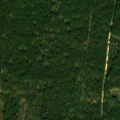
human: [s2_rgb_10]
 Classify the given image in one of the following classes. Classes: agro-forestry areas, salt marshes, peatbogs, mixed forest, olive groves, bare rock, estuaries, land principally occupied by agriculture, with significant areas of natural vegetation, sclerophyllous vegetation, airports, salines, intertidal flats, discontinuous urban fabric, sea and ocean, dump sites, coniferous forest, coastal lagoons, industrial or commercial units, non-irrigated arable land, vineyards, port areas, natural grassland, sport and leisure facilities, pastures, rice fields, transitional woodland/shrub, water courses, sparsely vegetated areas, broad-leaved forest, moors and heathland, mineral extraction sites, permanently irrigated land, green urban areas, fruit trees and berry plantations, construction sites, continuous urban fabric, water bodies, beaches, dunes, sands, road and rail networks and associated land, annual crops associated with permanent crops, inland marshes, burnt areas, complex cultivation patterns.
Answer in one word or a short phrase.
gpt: coniferous forest